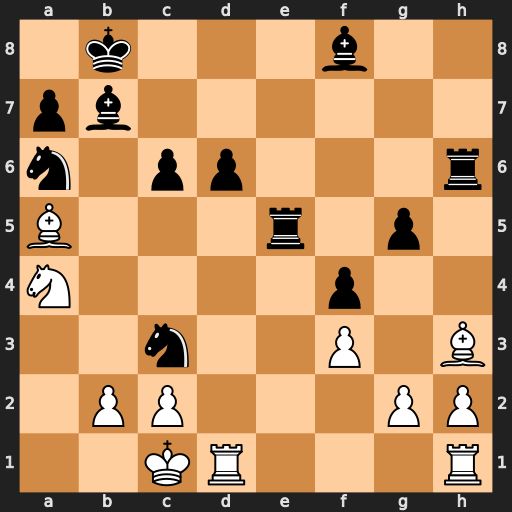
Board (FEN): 1k3b2/pb6/n1pp3r/B3r1p1/N4p2/2n2P1B/1PP3PP/2KR3R
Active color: w
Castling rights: -
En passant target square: -
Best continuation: Bxc3